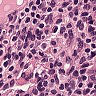
Metastatic tissue present: no